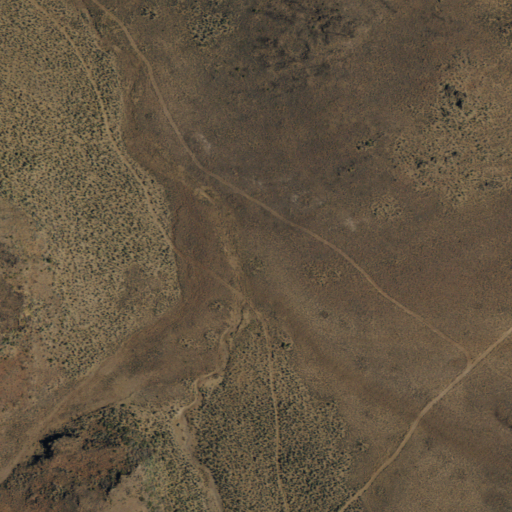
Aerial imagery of valley in Nevada named Lone Juniper Canyon containing shrub and grassland